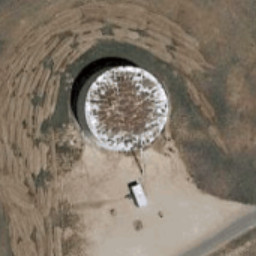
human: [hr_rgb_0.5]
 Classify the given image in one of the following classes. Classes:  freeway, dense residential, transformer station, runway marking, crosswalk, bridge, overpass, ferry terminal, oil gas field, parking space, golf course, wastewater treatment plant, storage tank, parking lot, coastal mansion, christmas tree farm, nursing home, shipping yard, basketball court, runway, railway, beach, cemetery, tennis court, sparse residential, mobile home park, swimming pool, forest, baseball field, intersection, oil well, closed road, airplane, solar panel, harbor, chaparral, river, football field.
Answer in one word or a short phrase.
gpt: storage tank